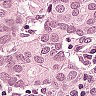
Metastatic tissue present: yes